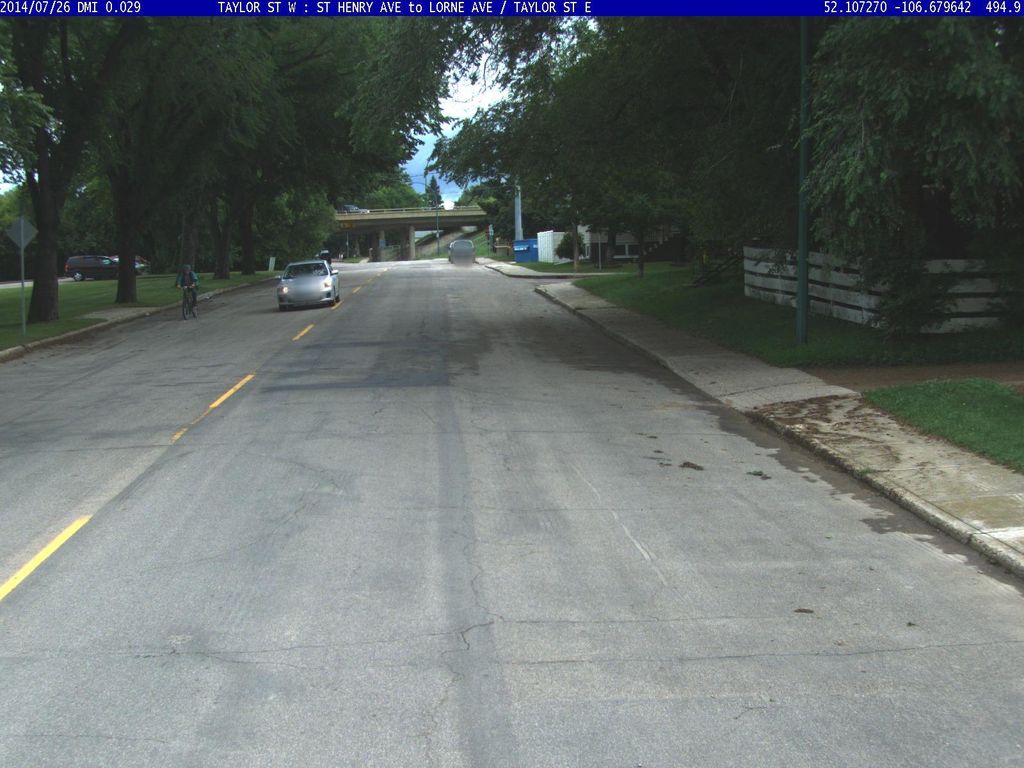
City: saskatoon